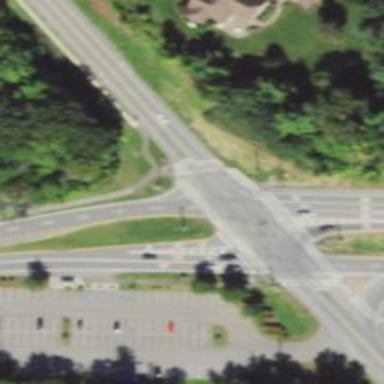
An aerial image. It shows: Footway crossing with traffic signals and crossing island. The markings on the crossing resemble ladder.